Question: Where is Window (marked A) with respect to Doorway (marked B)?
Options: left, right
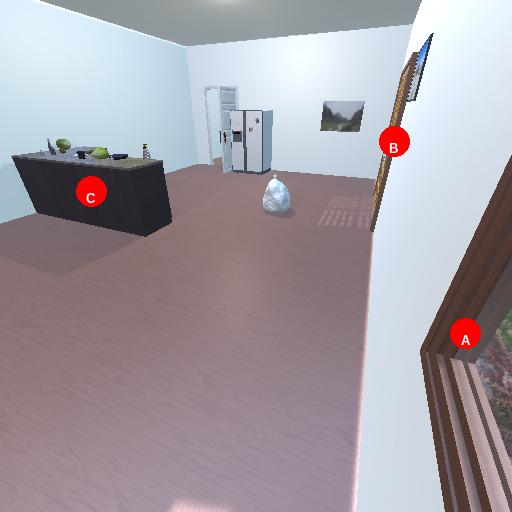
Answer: left